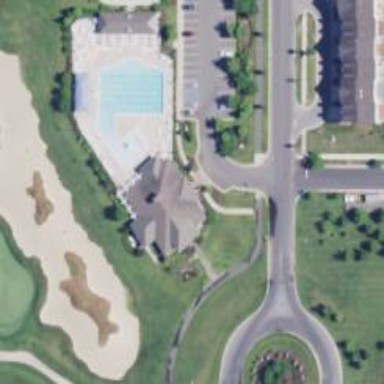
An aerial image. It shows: Sandy area is golf bunker.